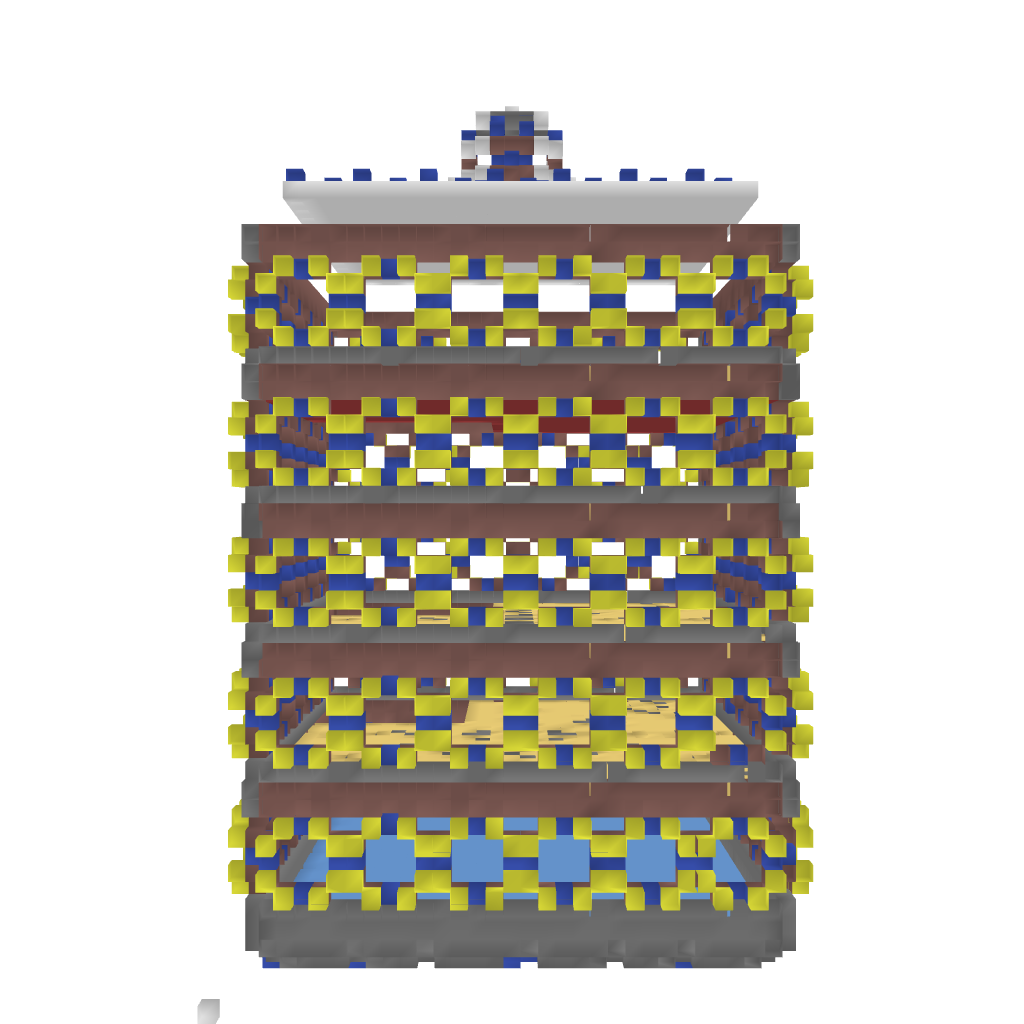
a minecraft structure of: TnTRun Arena 30x30 +TnT Lobby bad low quality